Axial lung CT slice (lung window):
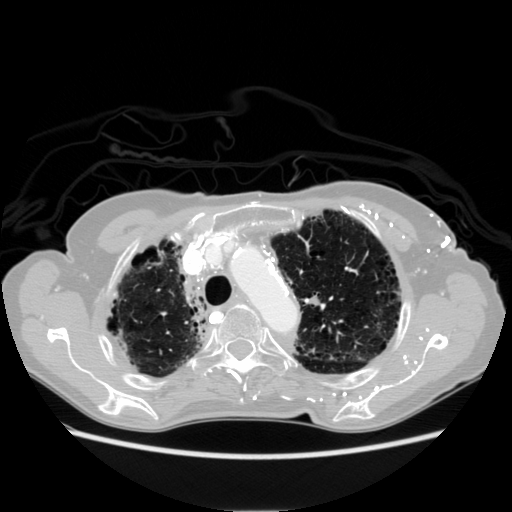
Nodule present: no